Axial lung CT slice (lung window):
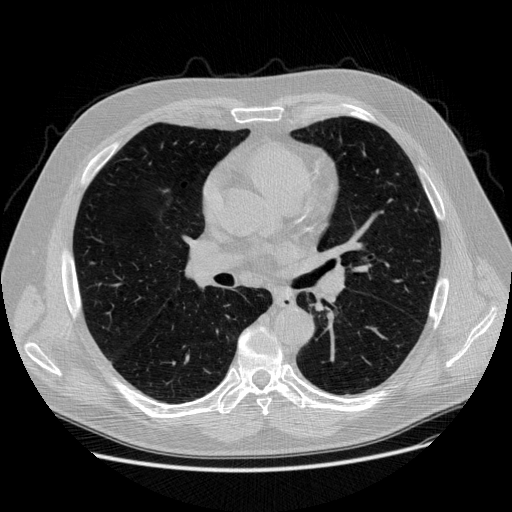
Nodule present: no